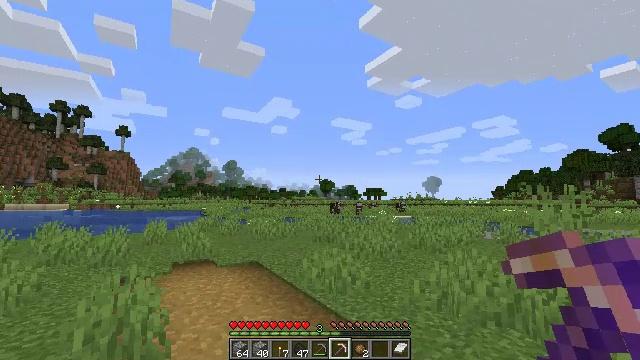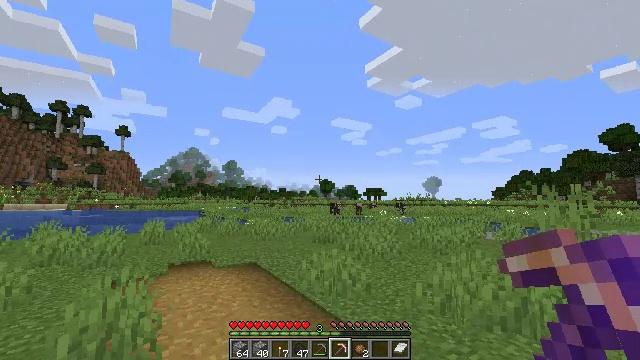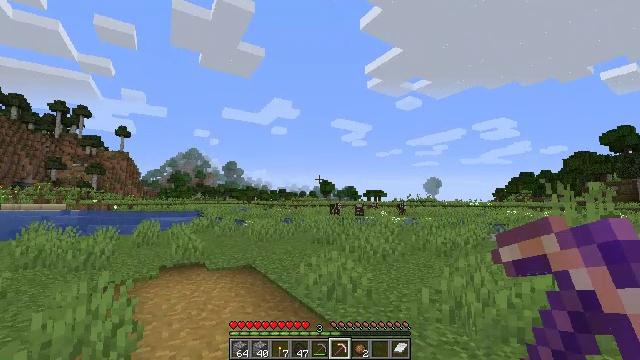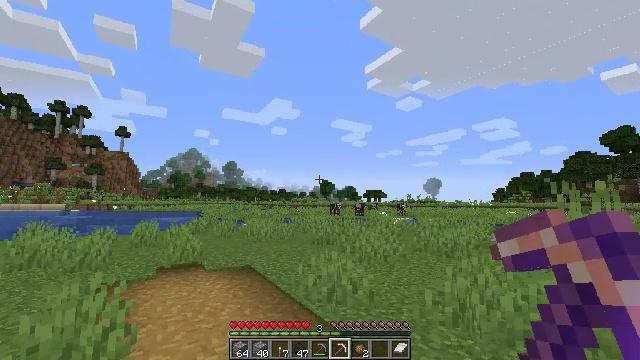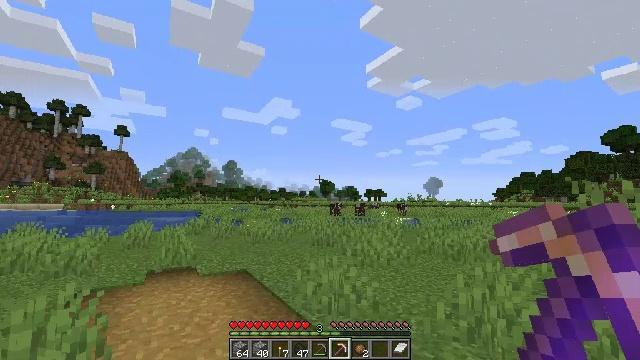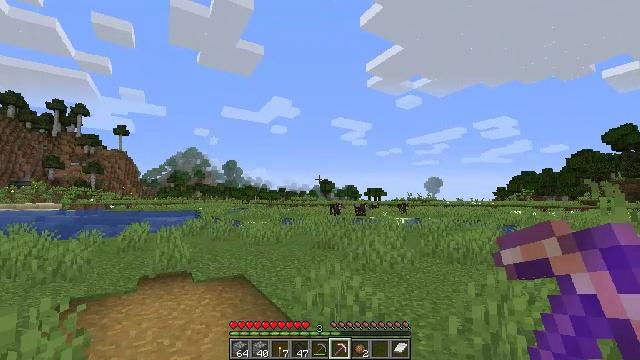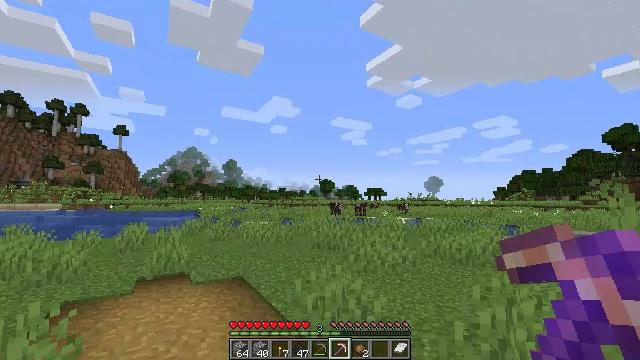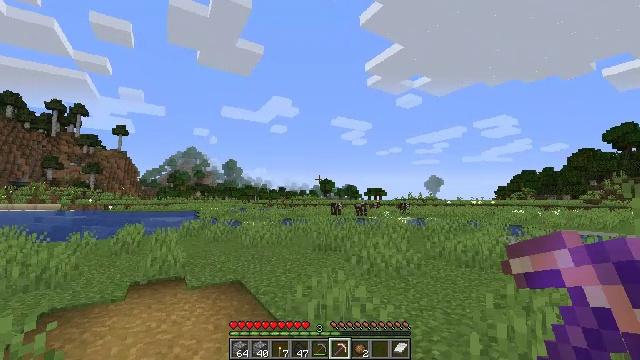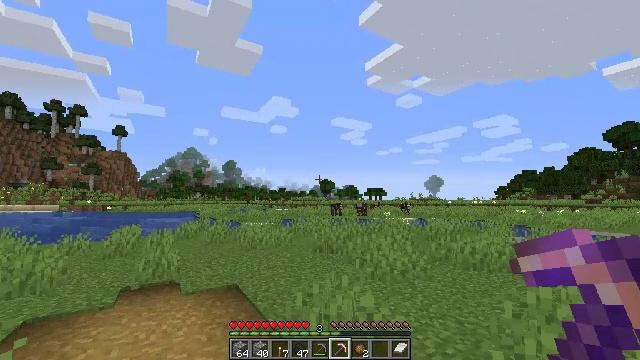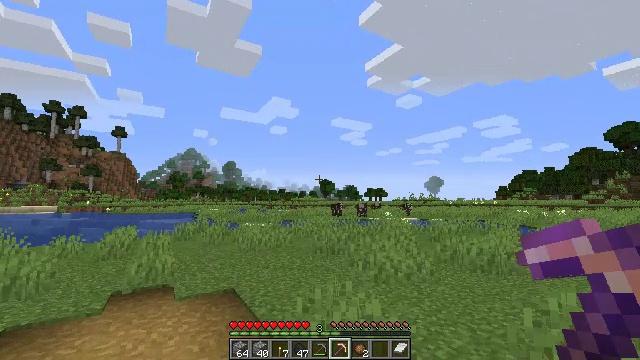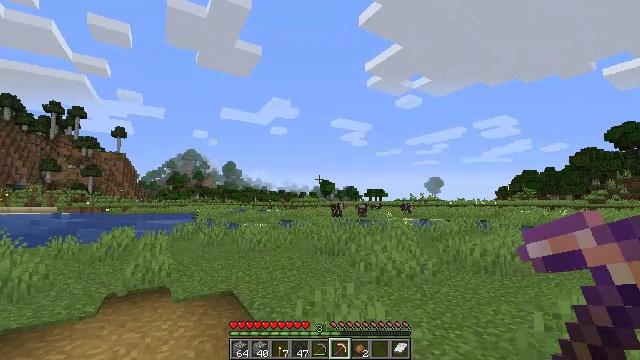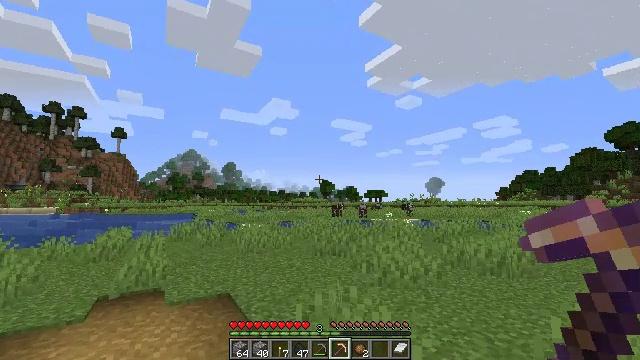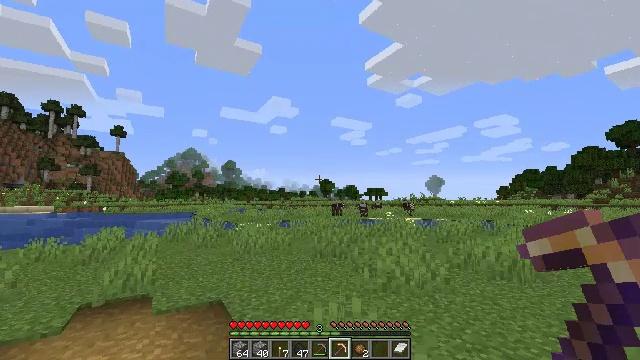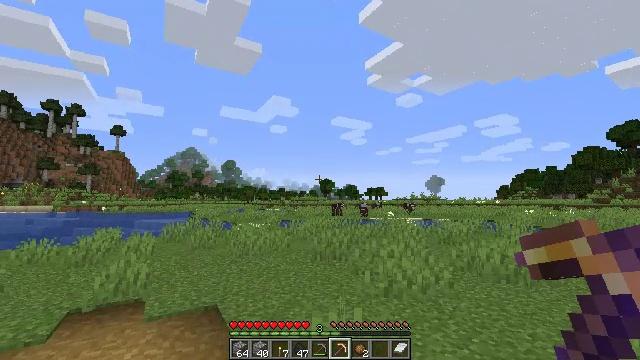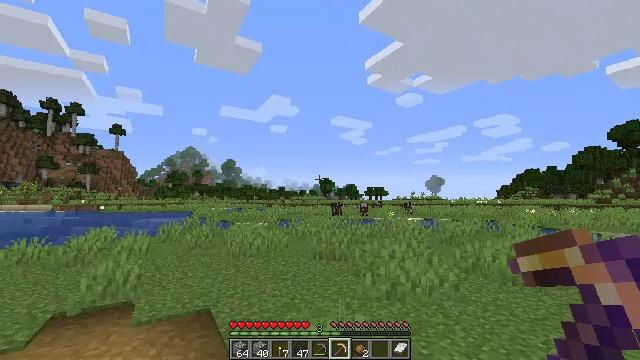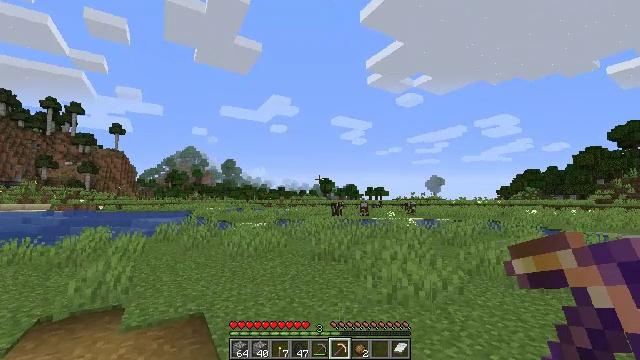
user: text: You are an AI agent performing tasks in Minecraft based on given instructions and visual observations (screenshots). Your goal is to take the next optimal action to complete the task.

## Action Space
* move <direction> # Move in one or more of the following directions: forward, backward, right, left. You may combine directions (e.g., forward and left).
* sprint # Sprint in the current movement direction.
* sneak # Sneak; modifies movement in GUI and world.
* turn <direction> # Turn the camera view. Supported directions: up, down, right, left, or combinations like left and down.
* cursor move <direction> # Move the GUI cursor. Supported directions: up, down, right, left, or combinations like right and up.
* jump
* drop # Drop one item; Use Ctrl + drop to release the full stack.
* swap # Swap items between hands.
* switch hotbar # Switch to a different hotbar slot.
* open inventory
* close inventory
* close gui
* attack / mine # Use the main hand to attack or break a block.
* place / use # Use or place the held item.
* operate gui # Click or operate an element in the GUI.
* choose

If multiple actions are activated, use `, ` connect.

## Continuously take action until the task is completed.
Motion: motion action
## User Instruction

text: Gather grass on the ground.
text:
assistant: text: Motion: move forward
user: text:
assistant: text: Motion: move forward
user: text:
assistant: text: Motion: move forward
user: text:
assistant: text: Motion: move forward
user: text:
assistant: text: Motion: move forward
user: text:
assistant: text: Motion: move forward
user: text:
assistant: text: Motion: move forward
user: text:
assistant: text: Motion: move forward
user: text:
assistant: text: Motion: move forward
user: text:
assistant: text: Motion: move forward
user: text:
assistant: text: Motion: move forward
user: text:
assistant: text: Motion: move forward
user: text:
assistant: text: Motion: move forward
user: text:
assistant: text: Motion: move forward
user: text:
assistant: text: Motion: move forward
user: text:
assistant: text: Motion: move forward
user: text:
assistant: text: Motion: move forward
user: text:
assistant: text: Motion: move forward
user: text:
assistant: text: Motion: move forward
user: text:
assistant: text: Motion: move forward
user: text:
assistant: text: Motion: move forward
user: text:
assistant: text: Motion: move forward
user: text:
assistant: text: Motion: move forward
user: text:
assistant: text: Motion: move forward
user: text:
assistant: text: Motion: move forward
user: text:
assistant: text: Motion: move forward
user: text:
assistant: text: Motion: move forward
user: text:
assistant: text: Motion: move forward
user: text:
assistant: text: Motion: move forward
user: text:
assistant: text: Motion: move forward